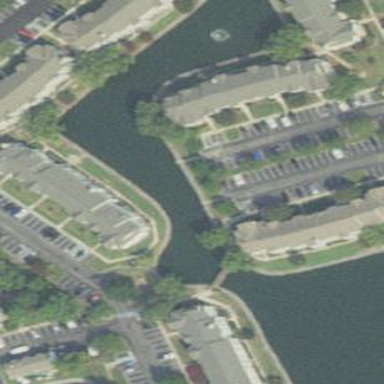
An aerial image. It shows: View of apartment building.